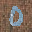
Label: 0